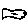
Label: fish